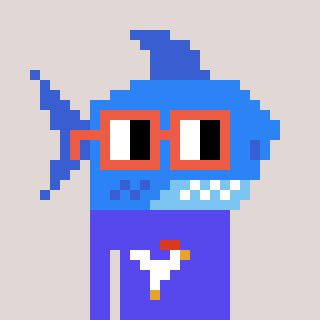
a pixel art character with square orange glasses, a shark-shaped head and a computerblue-colored body on a warm background